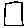
Label: square